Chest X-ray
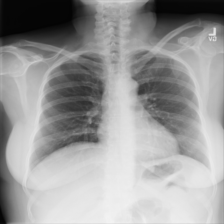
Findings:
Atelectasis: negative
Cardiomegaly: negative
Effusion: negative
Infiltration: negative
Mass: negative
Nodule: negative
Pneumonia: negative
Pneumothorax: negative
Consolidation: negative
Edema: negative
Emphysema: negative
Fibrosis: negative
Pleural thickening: negative
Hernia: negative